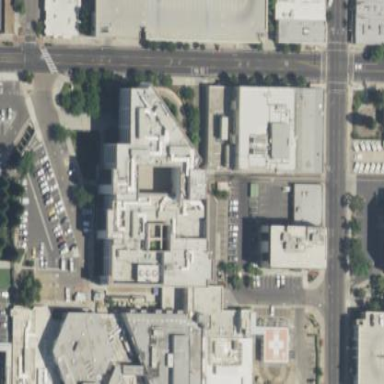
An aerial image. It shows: Healthcare facility identified as hospital.